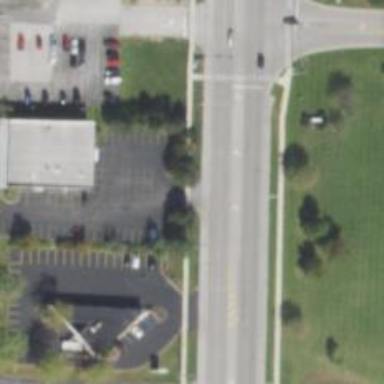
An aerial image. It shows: Asphalt footway with crossing.